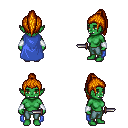
a pixel art fantasy rpg character, female body template, orc, green skin, blue cape, teal pants, dark blonde long topknot hairstyle, white cloth bracers, dagger, four views (front, back, left, right), 2x2 character sprite sheet, small pixel art, hard edges, no anti-aliasing